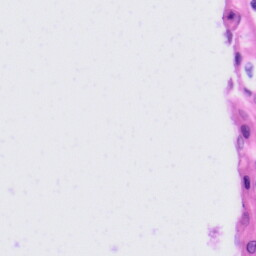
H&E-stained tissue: Tonsil